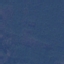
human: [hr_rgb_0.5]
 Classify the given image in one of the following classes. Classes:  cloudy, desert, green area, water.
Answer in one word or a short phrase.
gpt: green area